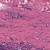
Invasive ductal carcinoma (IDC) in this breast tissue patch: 0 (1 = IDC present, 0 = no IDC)